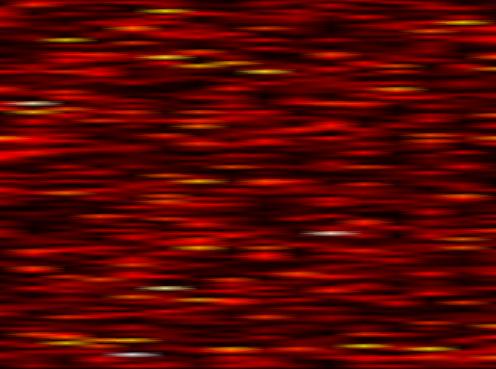
Label: WOLA